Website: macys
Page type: delivery-shipping
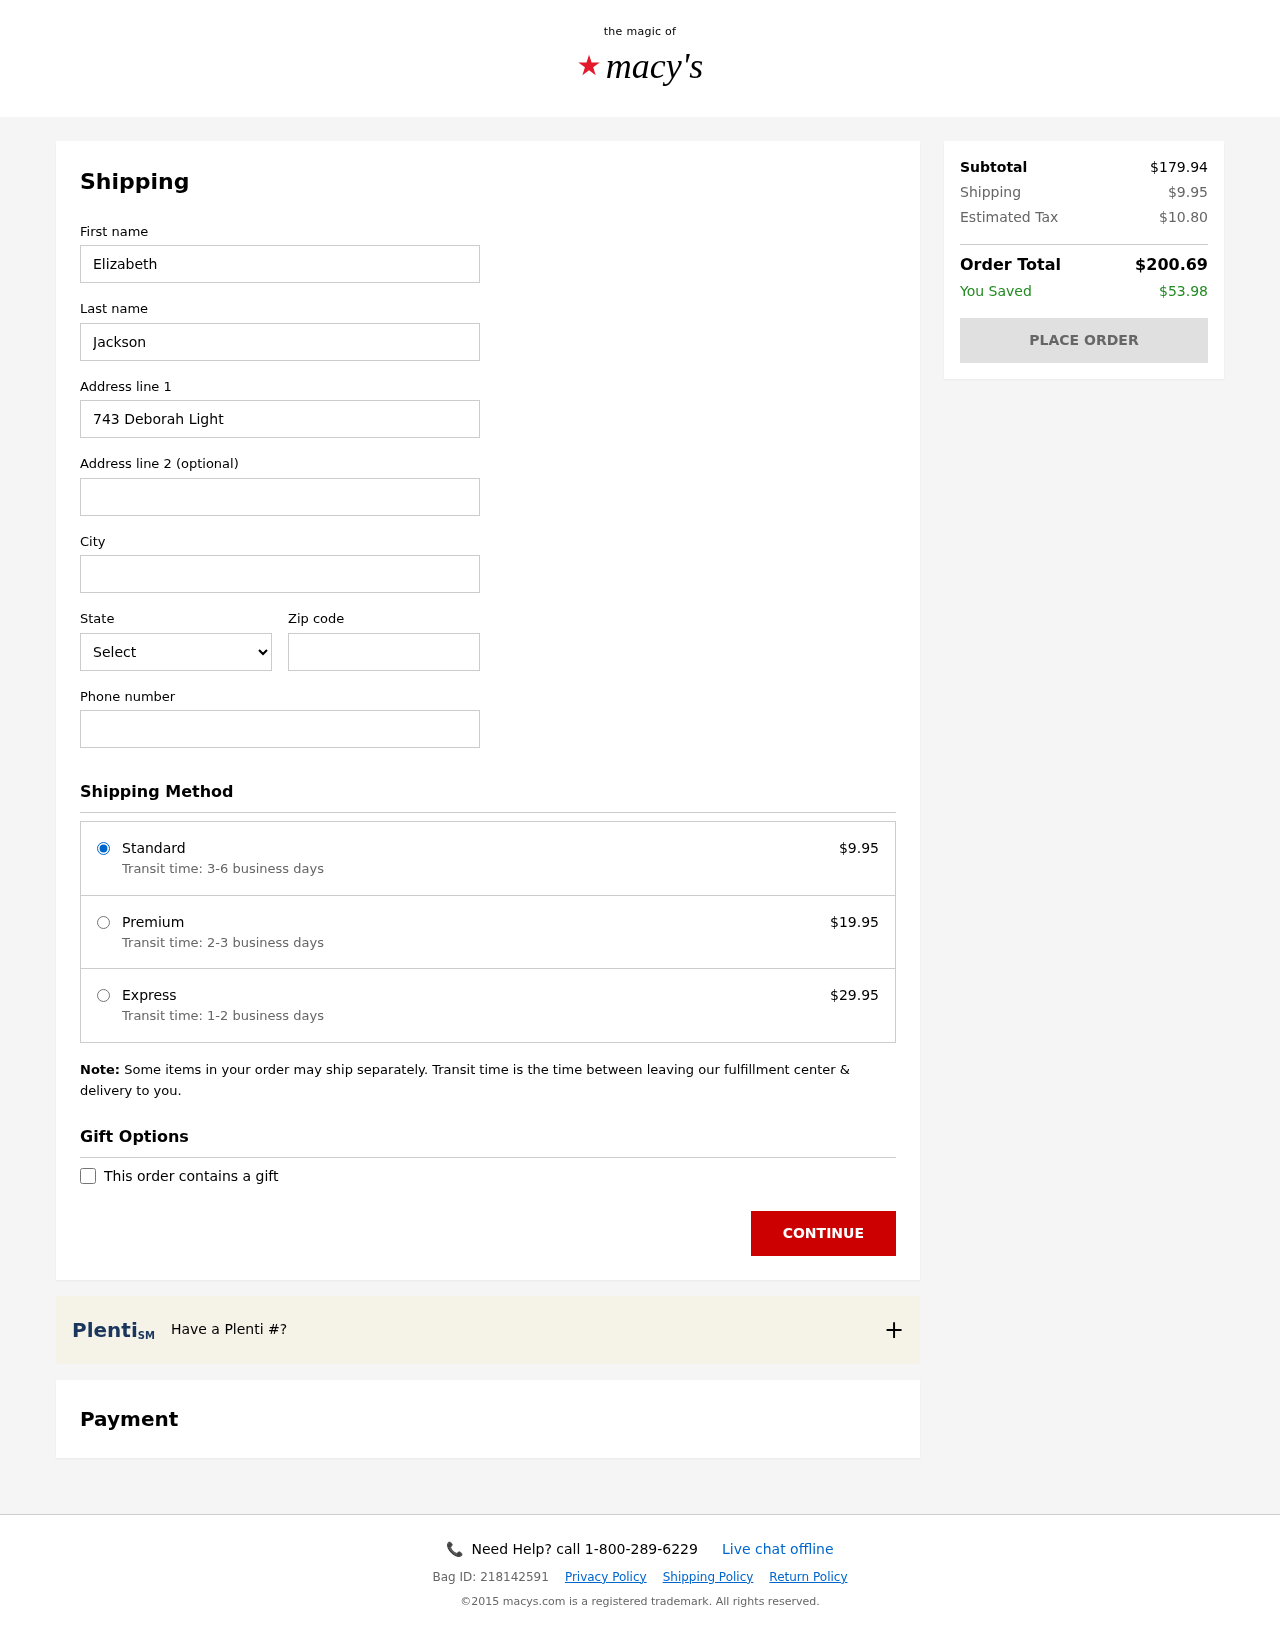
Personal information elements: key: PII_CITY
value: Lake Patrickmouth
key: PII_FIRSTNAME
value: Elizabeth
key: PII_LASTNAME
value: Jackson
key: PII_PHONE
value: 2257074389
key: PII_POSTCODE
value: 78774
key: PII_STATE_ABBR
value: MN
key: PII_STREET
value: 743 Deborah Light
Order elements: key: ORDER_SHIPPING_COST
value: $9.95
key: ORDER_SHIPPING_PREMIUM
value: $19.95
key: ORDER_SHIPPING_EXPRESS
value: $29.95
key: ORDER_SUBTOTAL
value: $179.94
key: ORDER_TAX
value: $10.80
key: ORDER_TOTAL
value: $200.69
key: ORDER_SAVINGS
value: $53.98